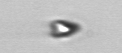
Label: Pyramimonas